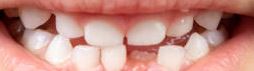
Condition: hypodontia